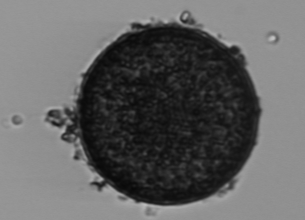
Label: Coscinodiscus